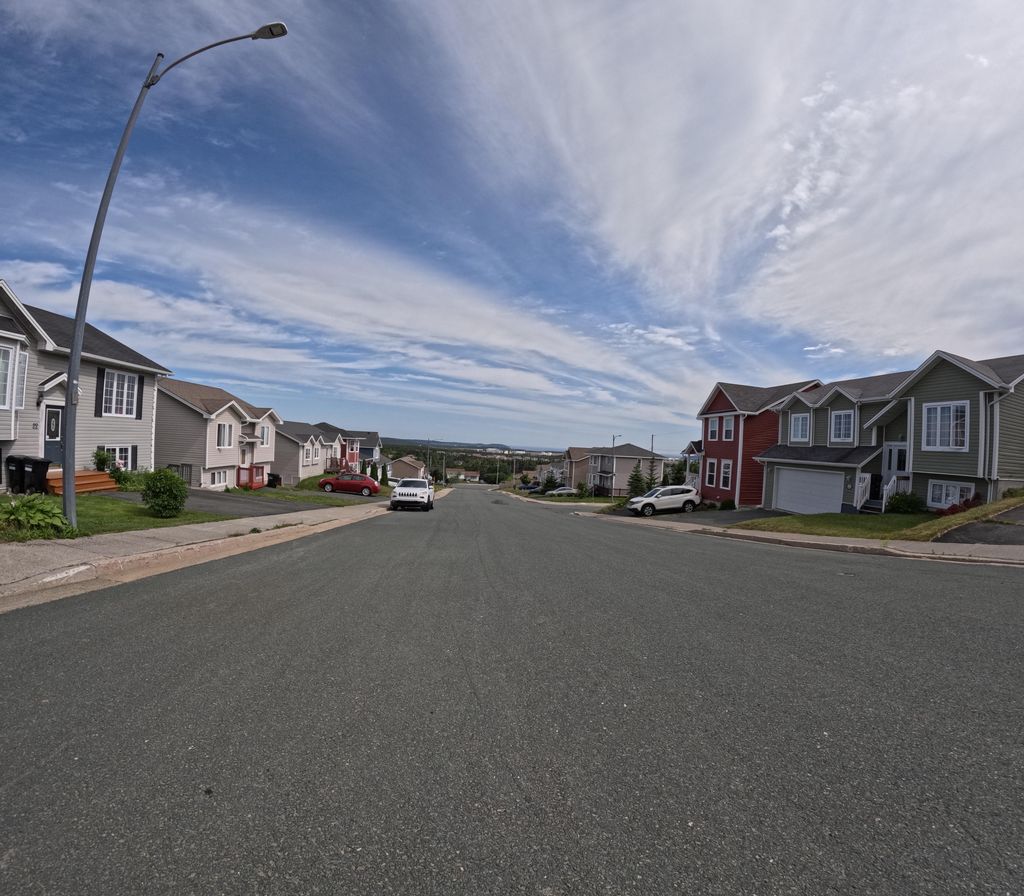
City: st_johns